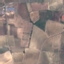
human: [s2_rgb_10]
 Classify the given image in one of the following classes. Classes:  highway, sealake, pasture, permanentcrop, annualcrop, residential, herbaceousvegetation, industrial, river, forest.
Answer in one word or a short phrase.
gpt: PermanentCrop